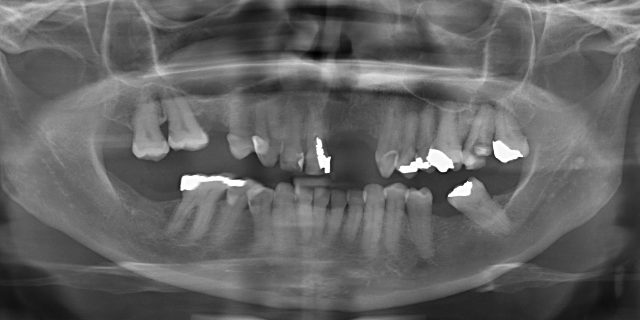
adult